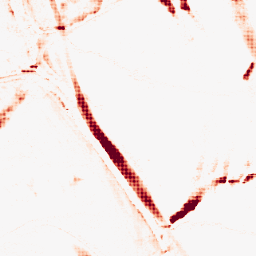
Category: morphological
Decomposition family: morphological_rect
Decomposition parameters: operation: opening
width: 20
height: 3
Upsampling method: sinc_hamming
Upsampling parameters: scale: 8
kernel_size: 8
Upsampling scale: 8